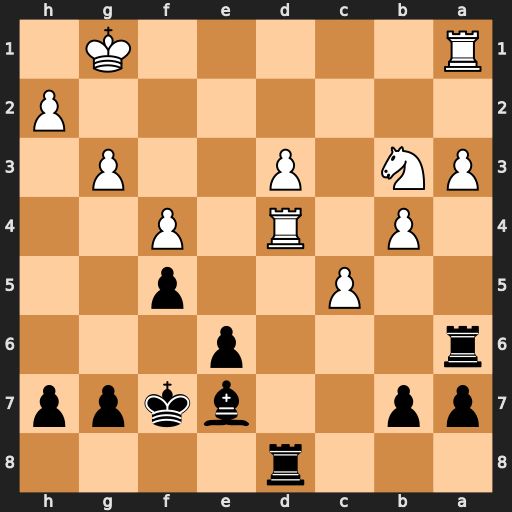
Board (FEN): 3r4/pp2bkpp/r3p3/2P2p2/1P1R1P2/PN1P2P1/7P/R5K1
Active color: b
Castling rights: -
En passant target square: -
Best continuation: Rxd4 Nxd4 Bf6 Ra2 Bxd4+